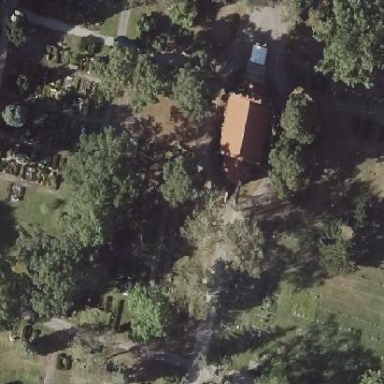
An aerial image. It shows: Sector in the cemetery.